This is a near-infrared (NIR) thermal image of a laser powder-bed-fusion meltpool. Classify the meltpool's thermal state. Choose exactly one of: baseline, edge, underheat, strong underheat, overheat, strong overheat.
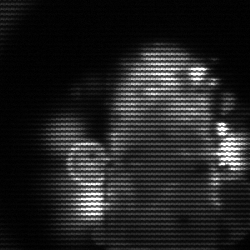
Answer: strong underheat